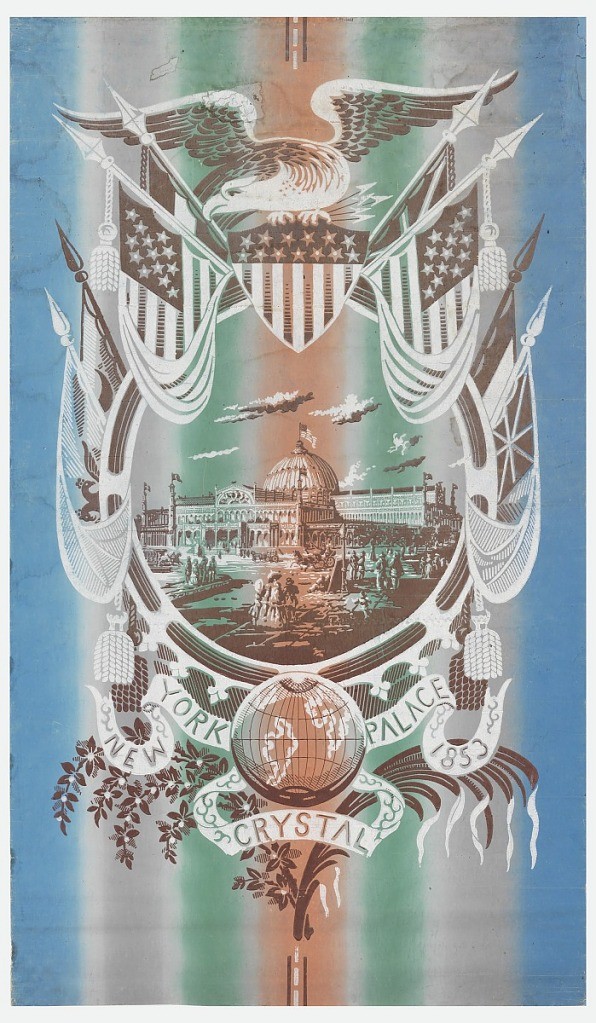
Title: New York Crystal Palace, 1853
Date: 1853
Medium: Machine printed on continuous paper
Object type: Window shade
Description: Glass and cast iron building (The New York Crystal Palace) within large circular frame. Clusters of people on Palace grounds. Atop this is a spread eagle perched on shield of stars and stripes. Flanking eagle are unfurled flags of U.S. and other nations. At bottom center is globe on banner reading "New York Crystal Palace 1853," below which are a spray of flowers and a palm frond. Six fleurs-de-lys edge bottom of frame. Printed in grey, coral and green "rainbow" stripes, white and brown on a blue ground which has been applied to both sides of paper.